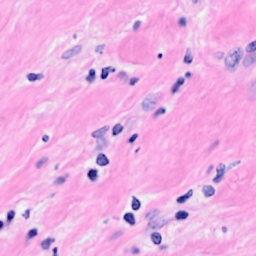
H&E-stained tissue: Breast